Aerial crown-view tile of a tropical tree (Barro Colorado Island, Panama), acquired 20241014:
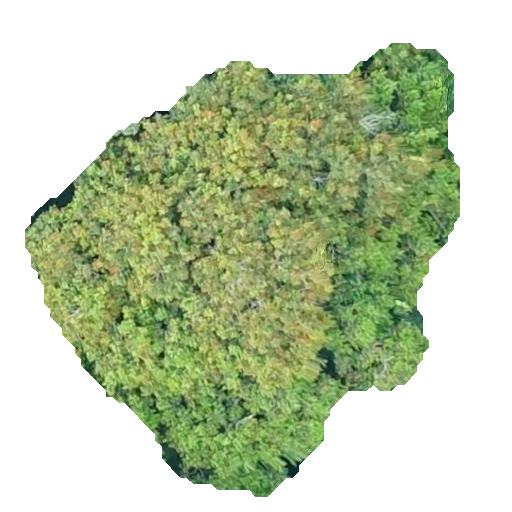
Species: Protium stevensonii
GBIF accepted scientific name: Tetragastris panamensis
Crown area: 202.158 m²